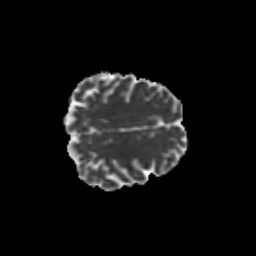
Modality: MD
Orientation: axial
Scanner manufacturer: siemens
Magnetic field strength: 3 T
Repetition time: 9.2 s
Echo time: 0.084 s